You are looking at the envelope spectrum of a bearing's vibration signal. The marked vertical lines are the theoretical fault frequencies for the outer race, inner race, rolling elements, and cage. Determine the bearing's health state. Answer with exactly one of: normal, inner_race, outer_race, ball.
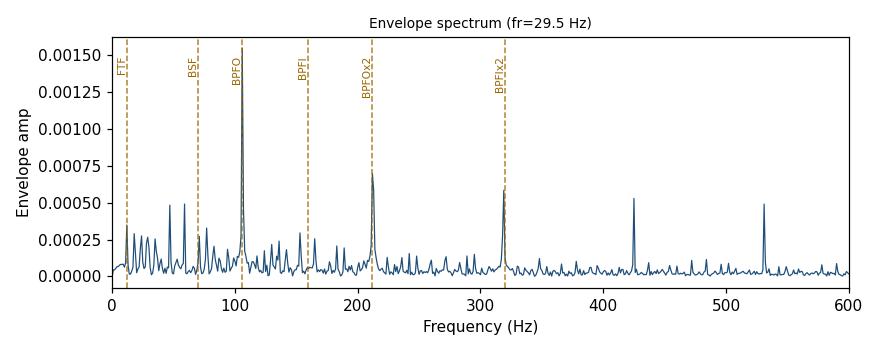
Answer: outer_race